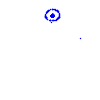
Particle: kaon